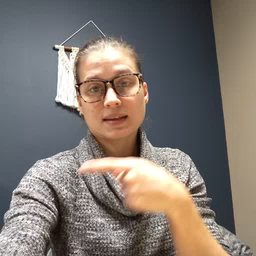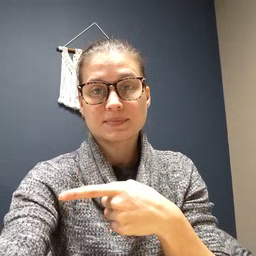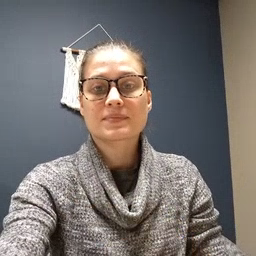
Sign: hesheit